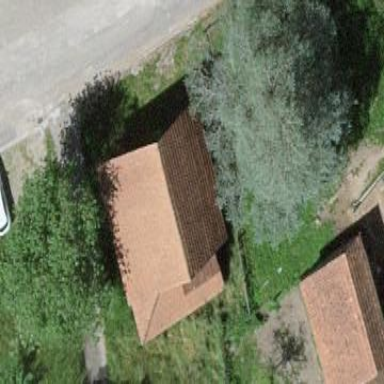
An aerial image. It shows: Rural barn.